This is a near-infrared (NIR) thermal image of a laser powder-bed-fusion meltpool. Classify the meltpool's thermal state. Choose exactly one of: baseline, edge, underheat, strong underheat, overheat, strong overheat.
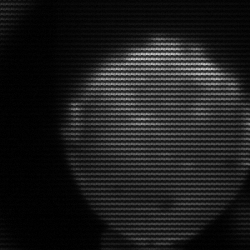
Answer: edge